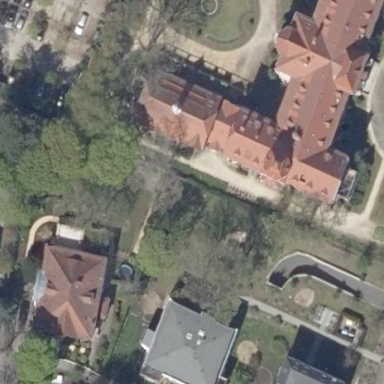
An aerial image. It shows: Building with gabled roof.